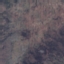
Land use / land cover: HerbaceousVegetation